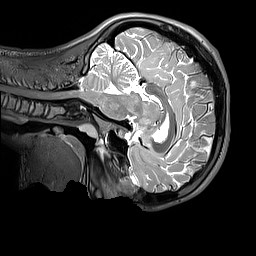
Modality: T2w
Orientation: sagittal
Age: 12
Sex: male
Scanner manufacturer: siemens
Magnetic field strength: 3 T
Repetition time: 3.2 s
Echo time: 0.408 s